Field crop: maize
Growth stage: 1
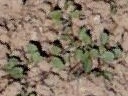
Species: convolvulus